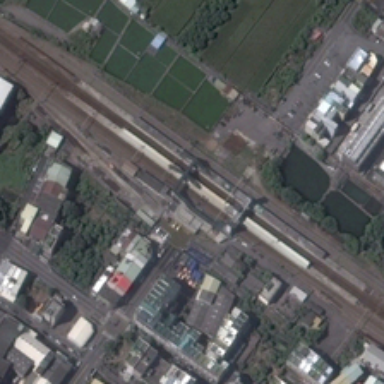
Many buildings and some green trees are in two sides of a railway station .